Current action and preconditions to check: path_clear

Your task: For each precondition in the list above, predict whether it will hold at this action.

Consider the current scene as observed from the mobile robot's camera, and analyze the predicted future states of all dynamic agents (e.g., people, animals, vehicles, or any moving entities) within the NEXT SECOND.

IMPORTANT: Only answer "very likely" if you are absolutely certain—based on strong, clear evidence—that a dynamic agent will violate the precondition in the predicted future state. Do NOT answer "very likely" for unlikely, ambiguous, or low-probability risks.

Ask yourself for each precondition: Is there a high probability, with clear and convincing evidence, that the predicted future states of any dynamic agent will interfere with the predicted future state of the currently executing action within the NEXT SECOND, causing that precondition to fail?

Assess the risk level based on these predictions. Use "likely" or "very likely" if motions create a clear risk of interference.

Use "neutral" or "improbable" if agents are nearby but their predicted paths are clearly diverging or non-conflicting.

Failure Risk Categories: "very improbable", "improbable", "neutral", "likely", "very likely"

Answer Format: Output ONLY the probability_of_failure value from these categories: "very improbable", "improbable", "neutral", "likely", "very likely"

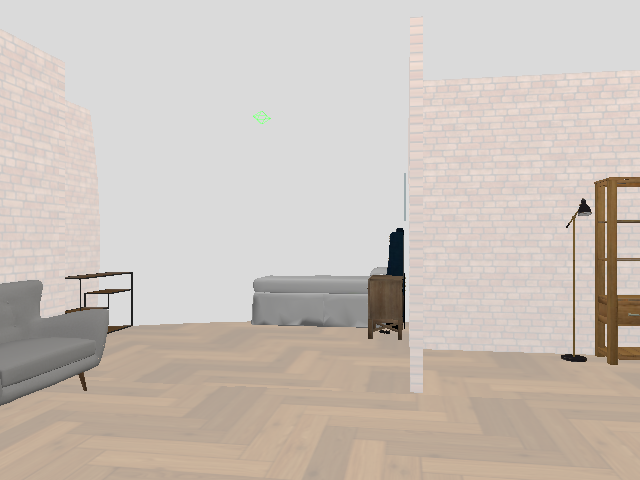

Answer: very improbable